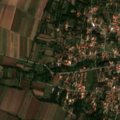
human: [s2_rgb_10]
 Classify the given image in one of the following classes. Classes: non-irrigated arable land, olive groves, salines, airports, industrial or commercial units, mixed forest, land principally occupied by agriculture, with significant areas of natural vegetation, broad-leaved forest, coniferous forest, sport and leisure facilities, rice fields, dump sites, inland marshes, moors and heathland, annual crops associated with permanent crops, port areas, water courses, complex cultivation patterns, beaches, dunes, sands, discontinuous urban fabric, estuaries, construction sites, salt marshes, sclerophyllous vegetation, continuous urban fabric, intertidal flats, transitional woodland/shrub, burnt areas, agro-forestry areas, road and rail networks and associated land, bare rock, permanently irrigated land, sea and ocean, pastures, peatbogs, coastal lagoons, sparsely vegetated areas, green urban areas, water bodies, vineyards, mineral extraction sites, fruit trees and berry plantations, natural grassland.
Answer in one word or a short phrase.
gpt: discontinuous urban fabric, non-irrigated arable land, land principally occupied by agriculture, with significant areas of natural vegetation